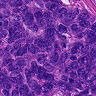
Metastatic tissue present: yes